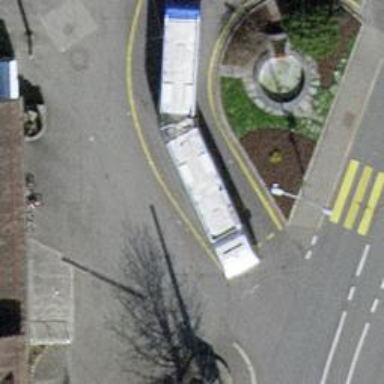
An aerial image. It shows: Bus stop with platform for public transport. Trolleybuses are also available at this stop.